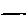
Label: line